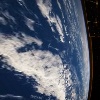
Label: cloud